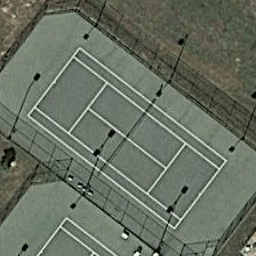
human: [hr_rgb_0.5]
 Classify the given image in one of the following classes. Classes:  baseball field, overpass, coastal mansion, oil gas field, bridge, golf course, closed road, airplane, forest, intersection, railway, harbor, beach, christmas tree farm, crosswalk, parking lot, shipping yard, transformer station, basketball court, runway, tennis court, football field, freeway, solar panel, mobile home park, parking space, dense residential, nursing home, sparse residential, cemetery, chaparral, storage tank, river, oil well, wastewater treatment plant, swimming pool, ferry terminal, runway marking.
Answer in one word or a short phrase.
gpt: tennis court